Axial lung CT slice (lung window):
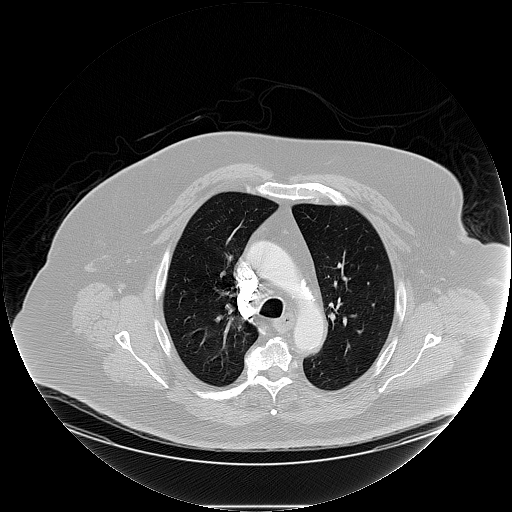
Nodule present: no